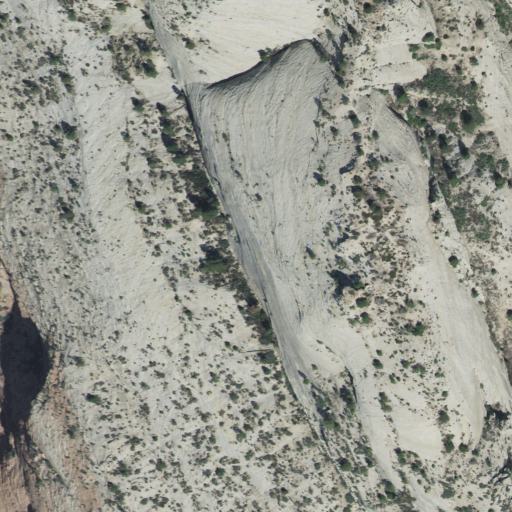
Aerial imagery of mountain in Utah named Mount Majestic containing shrub, barren land, and evergreen forest